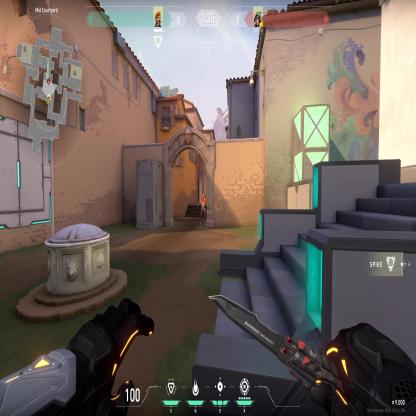
Label: enemy